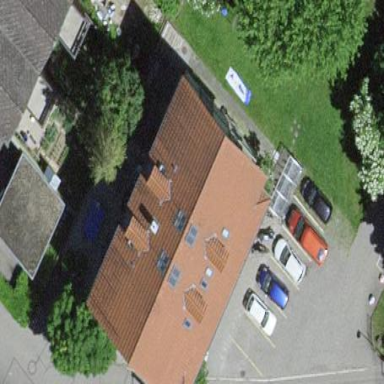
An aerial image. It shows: Gabled roof on building that houses apartments.